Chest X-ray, PA view. Patient: 65 years old, sex M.
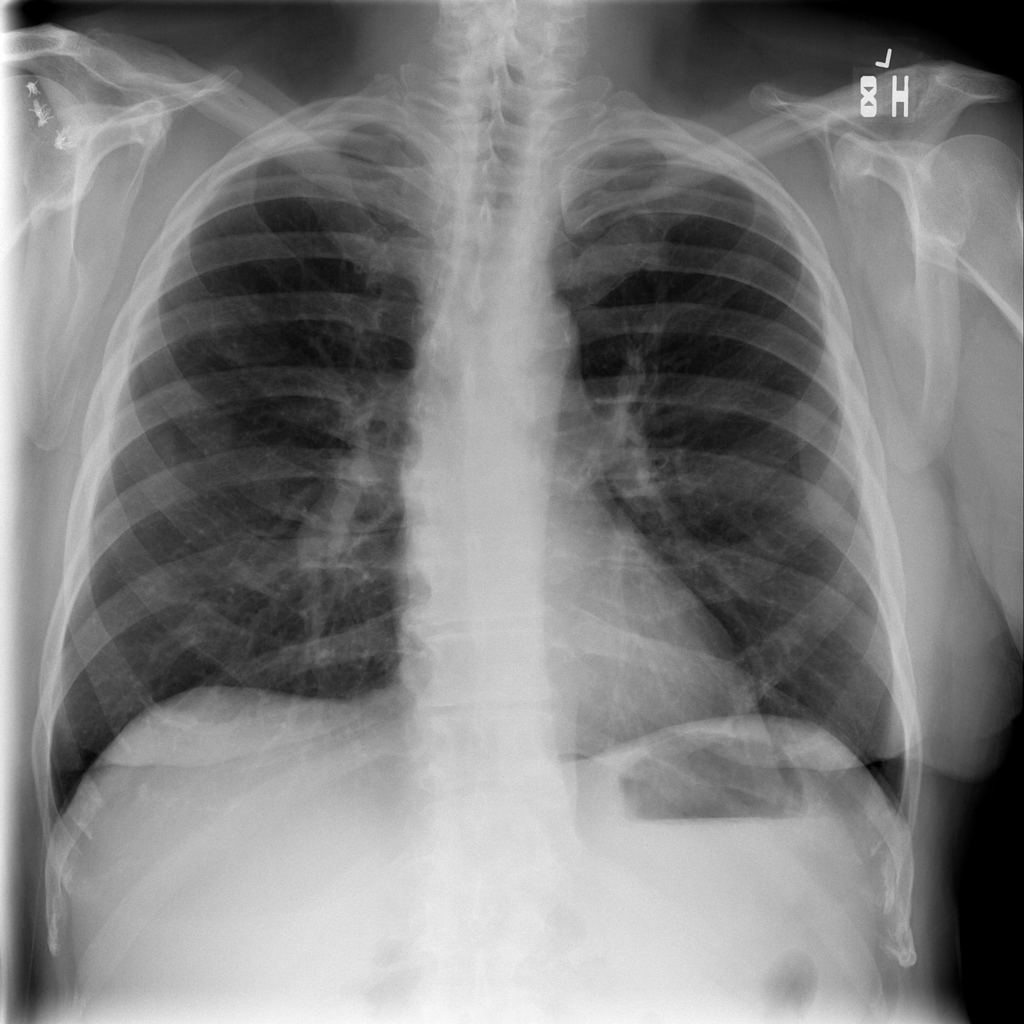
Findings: No Finding